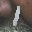
Label: 1